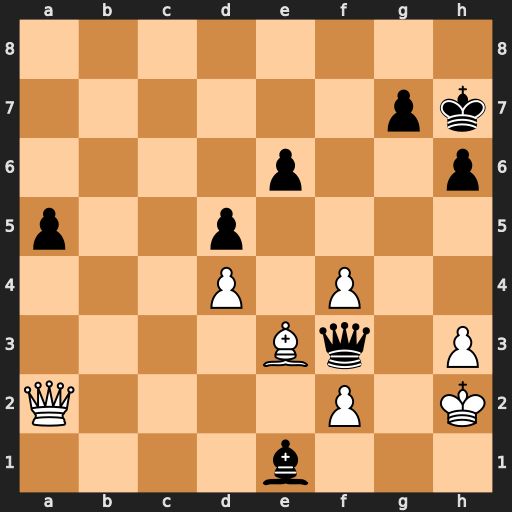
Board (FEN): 8/6pk/4p2p/p2p4/3P1P2/4Bq1P/Q4P1K/4b3
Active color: w
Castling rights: -
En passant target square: -
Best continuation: Qb1+ Qe4 Qxe1